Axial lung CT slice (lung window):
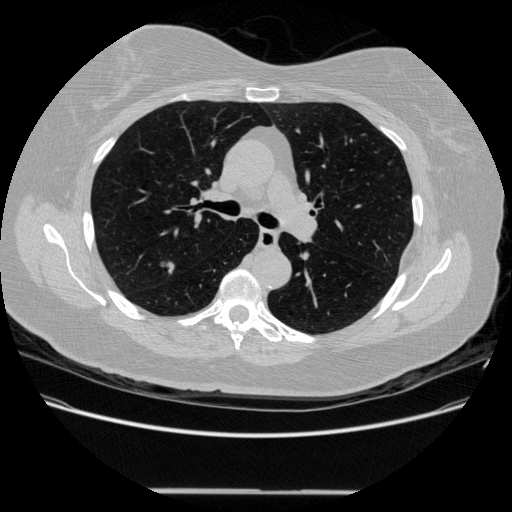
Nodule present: yes
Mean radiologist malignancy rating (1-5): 4.667